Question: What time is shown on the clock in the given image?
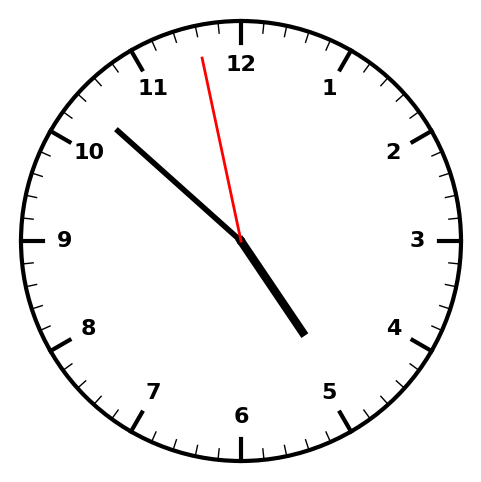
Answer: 04:51:58